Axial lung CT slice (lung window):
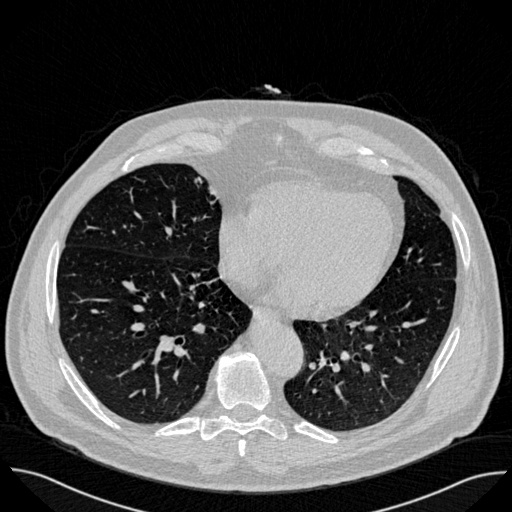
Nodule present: yes
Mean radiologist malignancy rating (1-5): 1